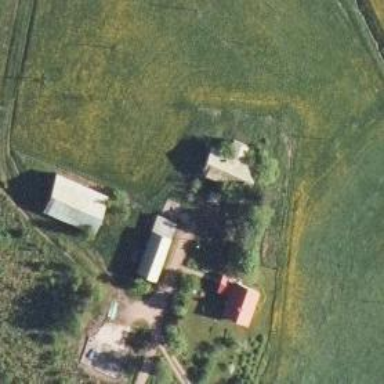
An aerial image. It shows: Farmyard area.